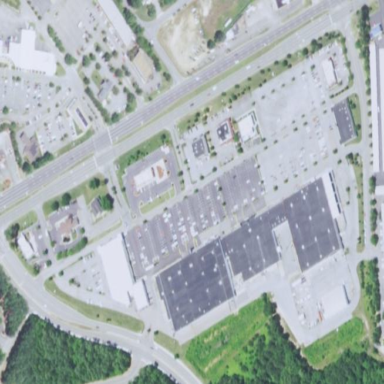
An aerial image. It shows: Retail area.